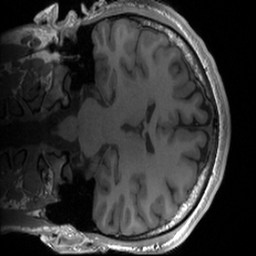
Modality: T1w
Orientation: coronal
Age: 19
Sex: male
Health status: healthy